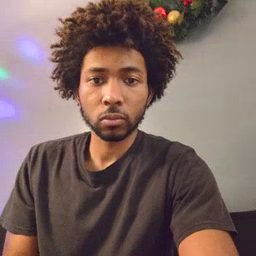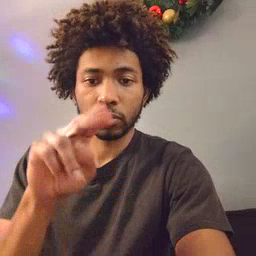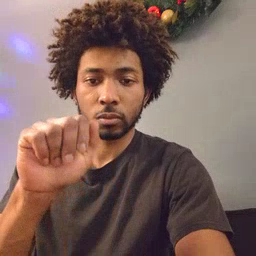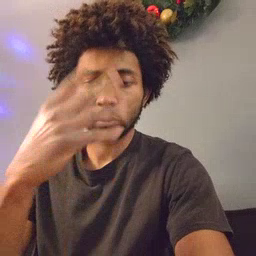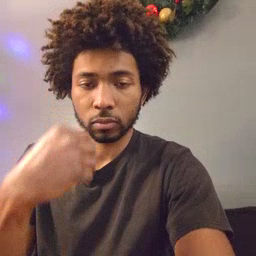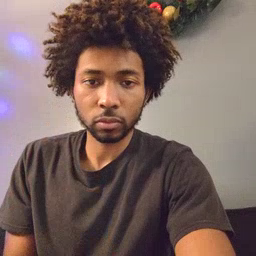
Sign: nap